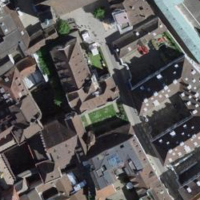
EUNIS habitat code: 54
Species observed at this site:
Campanula trachelium